Aerial crown-view tile of a tropical tree (Barro Colorado Island, Panama), acquired 20250715:
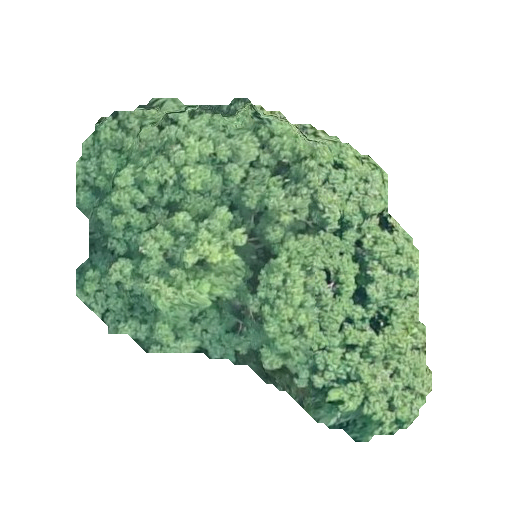
Species: Ceiba pentandra
GBIF accepted scientific name: Ceiba pentandra
Crown area: 125.486 m²